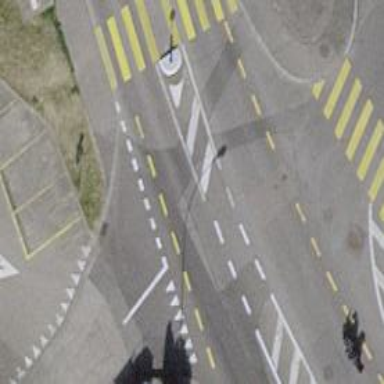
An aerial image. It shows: Unmarked crossing on the road.